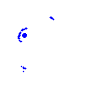
Particle: kaon